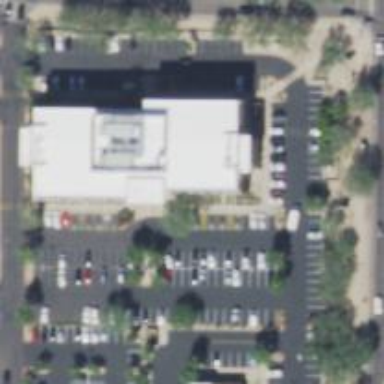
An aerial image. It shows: Healthcare clinic is depicted in the image.